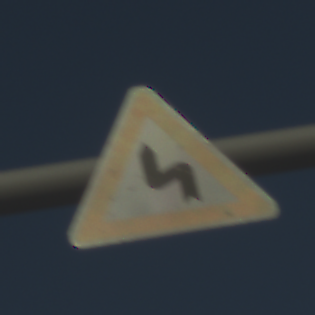
Verkehrszeichen: DoppelkurveZunaechstLinks
Umgebung: Outdoor, Suburban
Tageszeit: MorningAfternoon
Wetter: Clear
Licht: Natural
Jahreszeit: NotSpecified
Kontrast: HighContrast